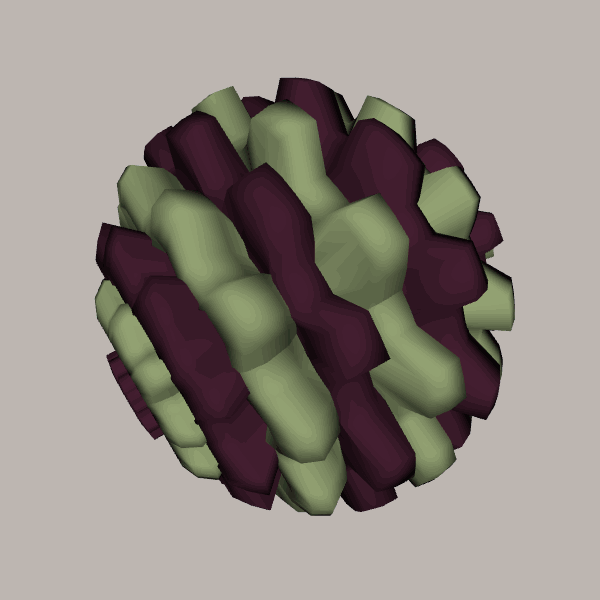
Background: light